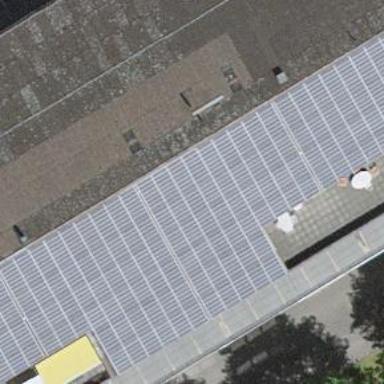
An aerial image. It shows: Solar power generator located on the roof.